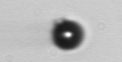
Label: bead